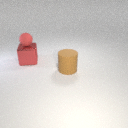
large brown rubber cylinder to the right of large red metal cube